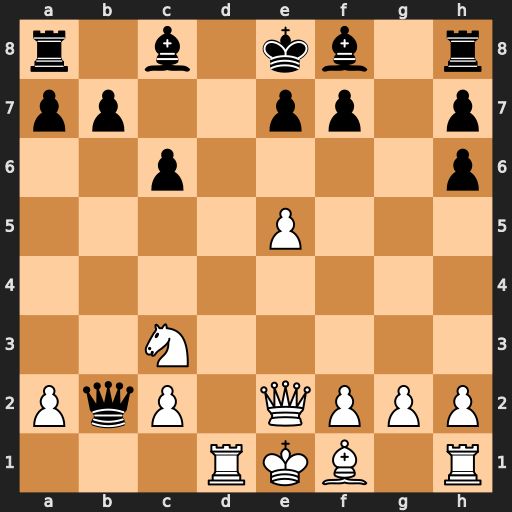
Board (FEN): r1b1kb1r/pp2pp1p/2p4p/4P3/8/2N5/PqP1QPPP/3RKB1R
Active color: w
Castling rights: Kkq
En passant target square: -
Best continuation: Nb5 Qxb5 Qxb5 cxb5 Bxb5+ Bd7 Bxd7+